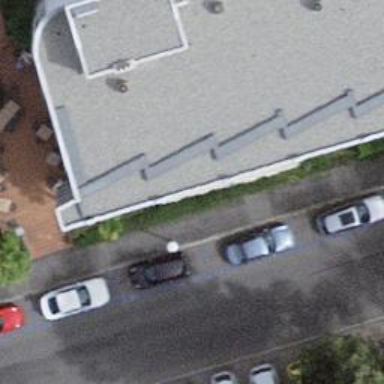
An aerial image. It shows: Hotel.